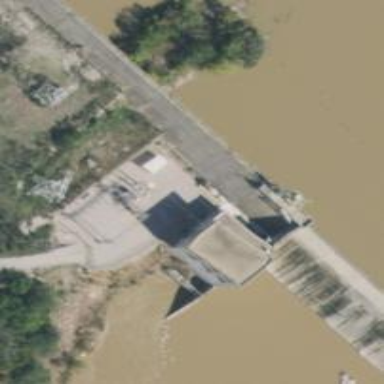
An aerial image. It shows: Hydro power generator utilizing water-storage as its method.